Field crop: maize
Growth stage: 2
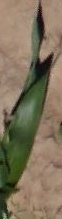
Species: maize